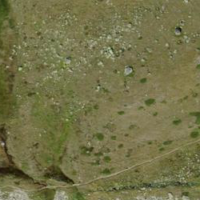
EUNIS habitat code: 26
Species observed at this site:
Geum montanum